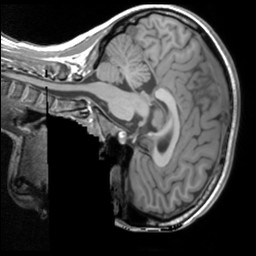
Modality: T1w
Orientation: sagittal
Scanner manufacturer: siemens
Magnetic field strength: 3 T
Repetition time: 1.9 s
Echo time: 0.00267 s